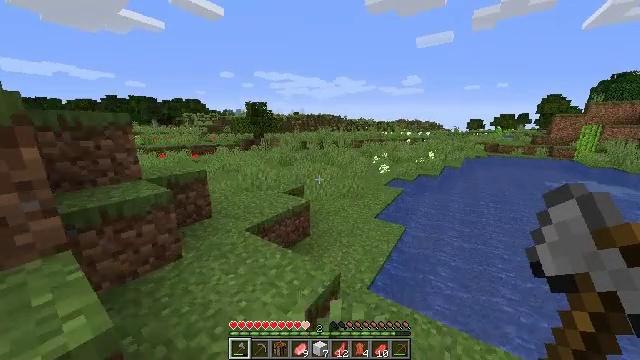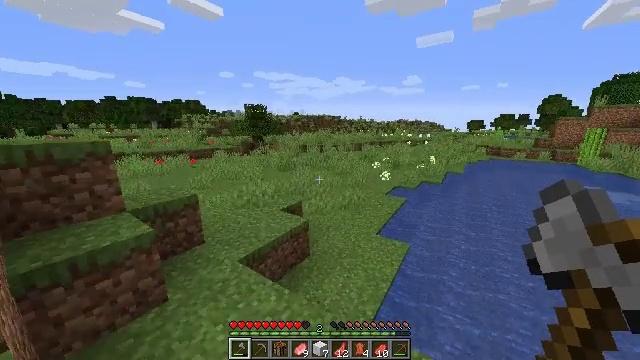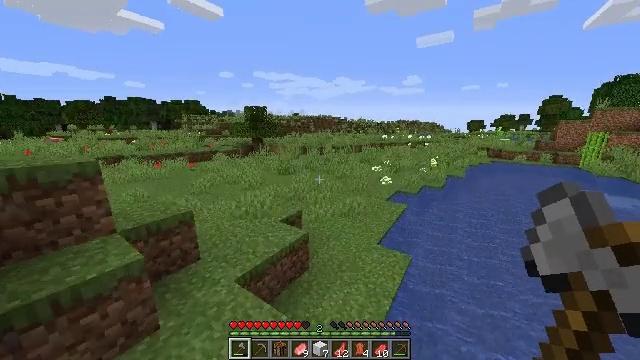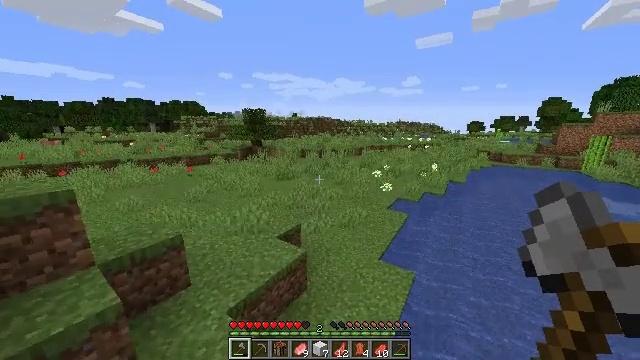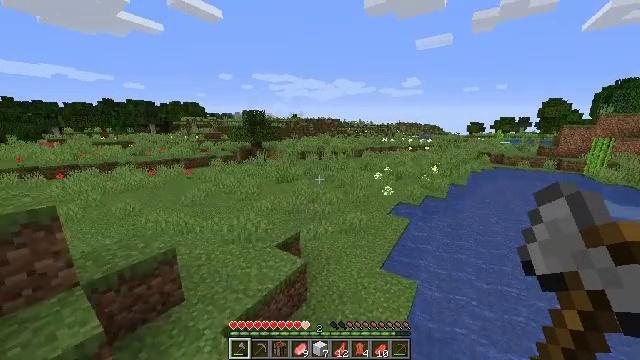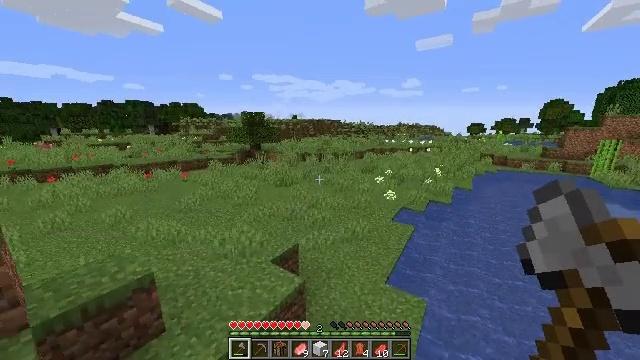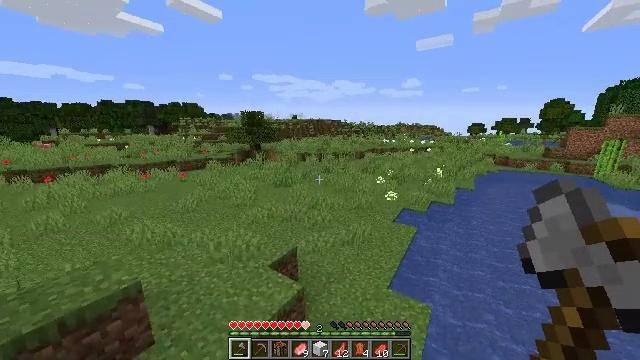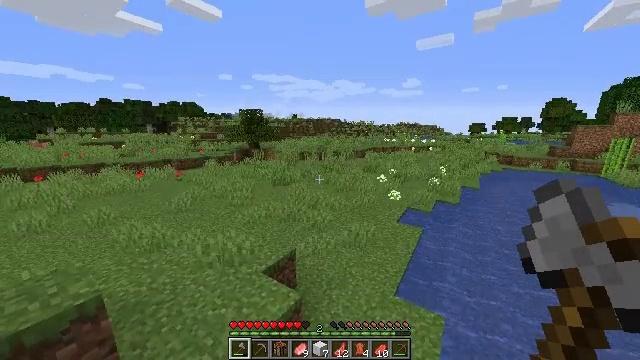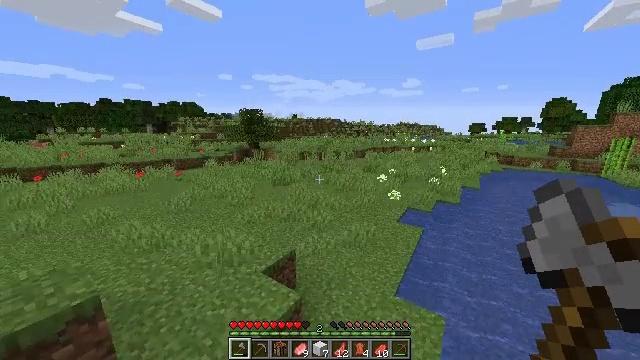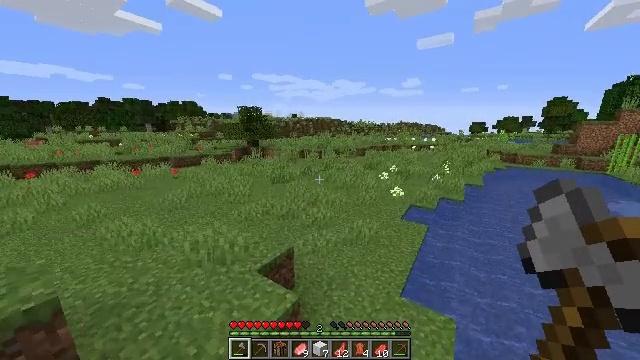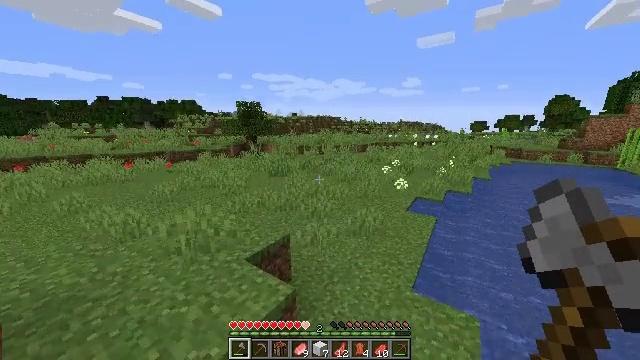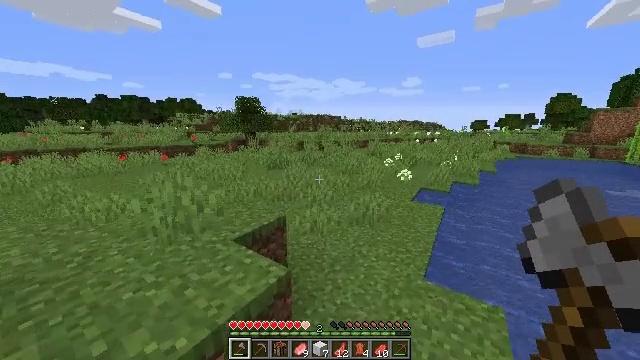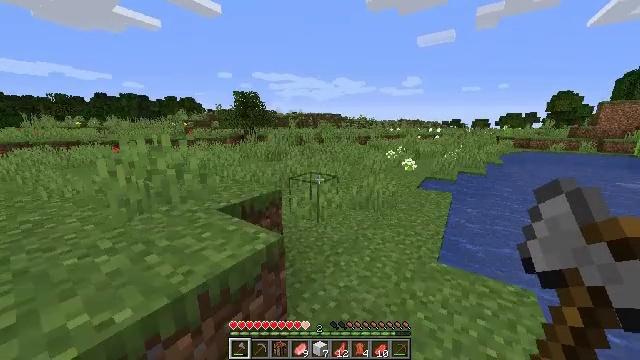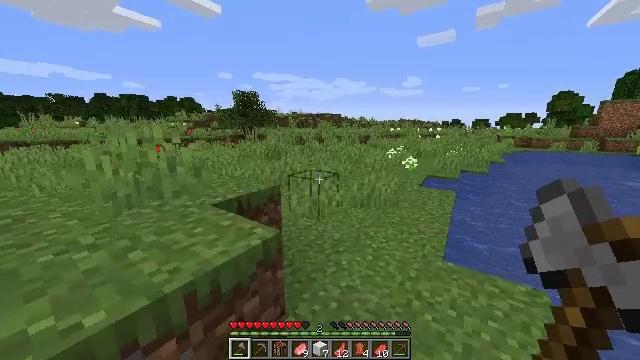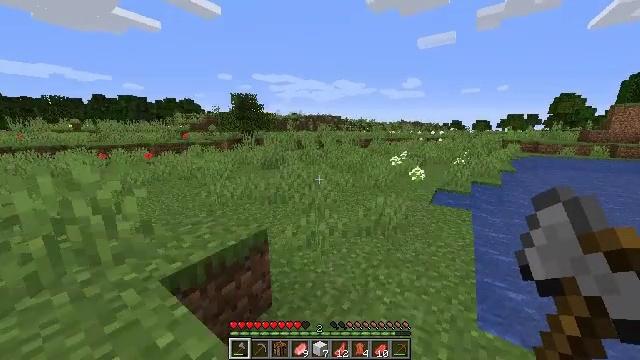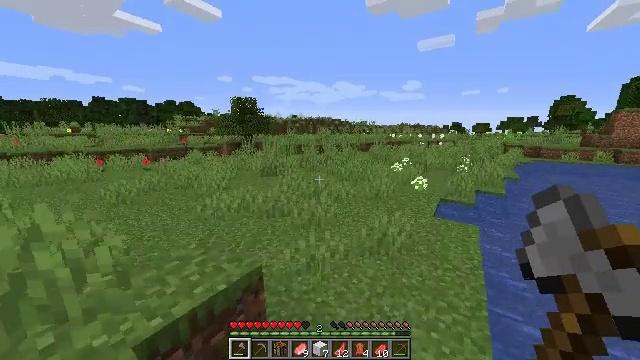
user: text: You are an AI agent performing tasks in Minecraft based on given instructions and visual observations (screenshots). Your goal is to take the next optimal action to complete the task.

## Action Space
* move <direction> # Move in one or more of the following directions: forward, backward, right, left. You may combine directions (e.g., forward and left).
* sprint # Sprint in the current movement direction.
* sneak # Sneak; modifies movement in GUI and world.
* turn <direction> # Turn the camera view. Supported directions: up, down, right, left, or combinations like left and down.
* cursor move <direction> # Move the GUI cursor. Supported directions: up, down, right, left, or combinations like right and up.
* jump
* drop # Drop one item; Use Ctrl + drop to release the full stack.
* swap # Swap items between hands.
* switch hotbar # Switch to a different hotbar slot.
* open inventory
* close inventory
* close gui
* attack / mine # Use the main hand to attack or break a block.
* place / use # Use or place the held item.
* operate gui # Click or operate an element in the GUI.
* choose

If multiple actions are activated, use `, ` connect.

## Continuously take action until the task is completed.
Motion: motion action
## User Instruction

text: Gather grass by holding the left mouse button.
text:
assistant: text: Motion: move forward, sprint, jump
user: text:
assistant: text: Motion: move forward, sprint, jump
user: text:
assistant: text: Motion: move forward, sprint, jump
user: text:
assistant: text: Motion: move forward, sprint, jump
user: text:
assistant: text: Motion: move forward, sprint, jump
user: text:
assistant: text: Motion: move forward, sprint, jump
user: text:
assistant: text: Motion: move forward, sprint, jump
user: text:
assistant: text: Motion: move forward, sprint, jump
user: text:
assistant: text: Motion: move forward, sprint, jump
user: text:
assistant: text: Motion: move forward, sprint, jump
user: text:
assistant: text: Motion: move forward, sprint, jump
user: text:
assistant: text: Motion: move forward, sprint, jump
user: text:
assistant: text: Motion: move forward, sprint, jump
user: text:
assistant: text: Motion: move forward, sprint, jump
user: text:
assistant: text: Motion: move forward, sprint, jump
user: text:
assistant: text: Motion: move forward, sprint, turn up, jump
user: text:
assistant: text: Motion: move forward, sprint, turn right and up, jump
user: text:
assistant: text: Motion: move forward, sprint, turn right and down, jump
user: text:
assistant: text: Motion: move forward, sprint, jump
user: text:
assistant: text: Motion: move forward, sprint, jump
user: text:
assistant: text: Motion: move forward, sprint, jump
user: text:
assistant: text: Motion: move forward, sprint, jump
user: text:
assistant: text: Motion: move forward, sprint, jump
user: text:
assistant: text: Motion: move forward, sprint, jump
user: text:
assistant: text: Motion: move forward, sprint, jump
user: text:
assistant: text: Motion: move forward, sprint, jump
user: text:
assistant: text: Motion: move forward, sprint, jump
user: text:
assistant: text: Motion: move forward, sprint, jump
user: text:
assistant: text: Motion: move forward, sprint, jump
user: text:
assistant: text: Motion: move forward, sprint, jump